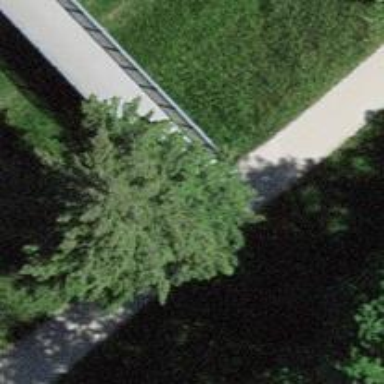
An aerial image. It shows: Compacted footway with embankment.